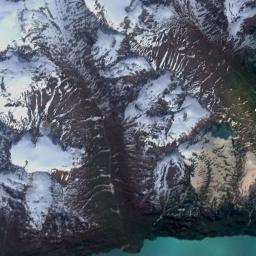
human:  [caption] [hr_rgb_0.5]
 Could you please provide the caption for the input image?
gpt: The snow berg is next to the water .

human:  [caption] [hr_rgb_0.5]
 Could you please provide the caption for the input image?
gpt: There is snow on the part of the snowberg .

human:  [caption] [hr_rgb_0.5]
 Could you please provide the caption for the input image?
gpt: The snowberg is partly covered with glaciers and a green lake is next to the snowberg .

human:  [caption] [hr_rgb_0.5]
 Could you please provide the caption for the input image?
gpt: White snow and brown bare ground intersect on the snow mountain .

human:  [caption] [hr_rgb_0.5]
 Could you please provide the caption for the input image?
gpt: There are some snow and a green lake on the snowberg .